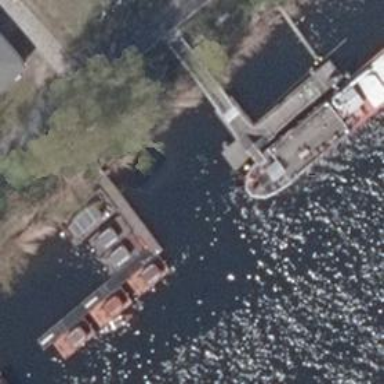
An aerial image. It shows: Commercial mooring pier.